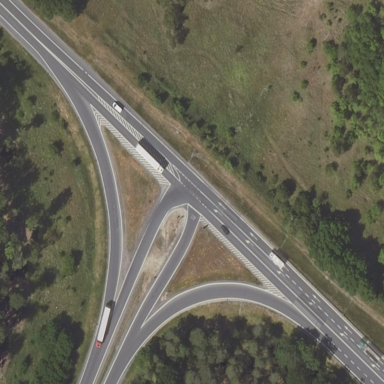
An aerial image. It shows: Primary highway junction with asphalt surface.